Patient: sex M, age 57
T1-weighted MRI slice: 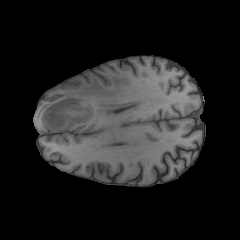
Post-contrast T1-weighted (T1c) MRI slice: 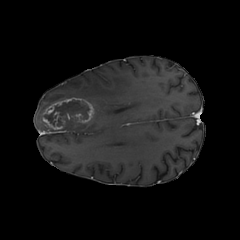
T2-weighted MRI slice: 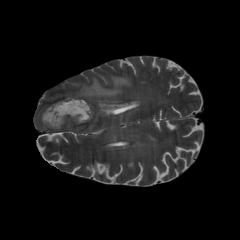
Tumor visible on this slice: yes
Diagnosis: Glioblastoma, IDH-wildtype
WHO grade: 4